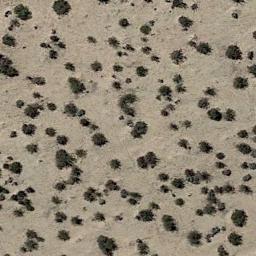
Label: chaparral